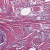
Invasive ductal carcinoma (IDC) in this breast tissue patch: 0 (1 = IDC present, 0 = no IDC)